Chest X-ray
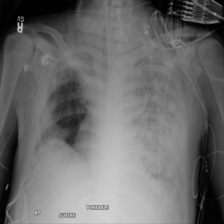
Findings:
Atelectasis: negative
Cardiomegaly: negative
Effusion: negative
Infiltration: positive
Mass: negative
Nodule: positive
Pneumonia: negative
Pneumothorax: negative
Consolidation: negative
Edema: negative
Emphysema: negative
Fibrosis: negative
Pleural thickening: negative
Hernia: negative